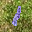
Label: 1